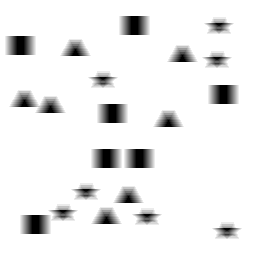
Squares: 7
Triangles: 7
Stars: 7
Total shapes: 21